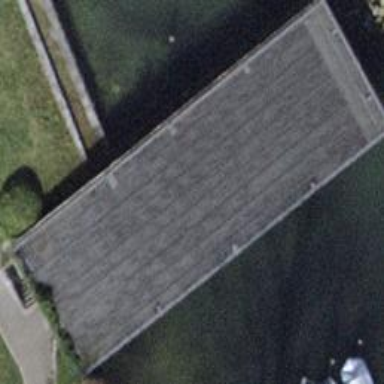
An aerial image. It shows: Boathouse.